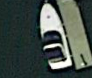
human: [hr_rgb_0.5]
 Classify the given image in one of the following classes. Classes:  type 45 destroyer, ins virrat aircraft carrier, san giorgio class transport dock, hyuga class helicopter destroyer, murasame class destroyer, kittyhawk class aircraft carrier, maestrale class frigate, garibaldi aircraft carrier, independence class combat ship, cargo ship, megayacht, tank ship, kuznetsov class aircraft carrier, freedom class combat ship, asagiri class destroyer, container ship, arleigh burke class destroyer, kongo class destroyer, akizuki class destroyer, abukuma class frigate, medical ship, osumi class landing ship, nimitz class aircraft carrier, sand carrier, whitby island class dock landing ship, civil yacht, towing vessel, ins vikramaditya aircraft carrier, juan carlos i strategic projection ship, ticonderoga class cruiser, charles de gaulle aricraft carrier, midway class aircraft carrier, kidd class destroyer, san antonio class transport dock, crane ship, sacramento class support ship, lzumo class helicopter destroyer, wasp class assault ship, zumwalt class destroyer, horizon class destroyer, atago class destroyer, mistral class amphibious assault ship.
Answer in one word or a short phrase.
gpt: Civil yacht